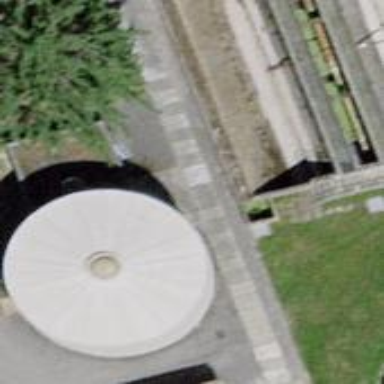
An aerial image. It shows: Building with storage tank.